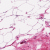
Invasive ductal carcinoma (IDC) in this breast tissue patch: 0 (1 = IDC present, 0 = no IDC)